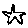
Label: star